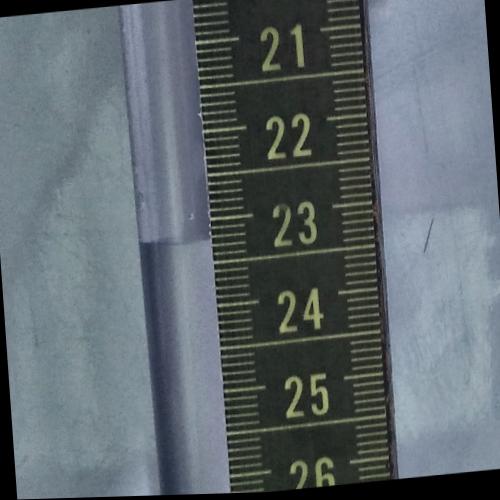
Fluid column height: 23.2 cm